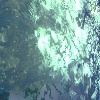
Label: cloud